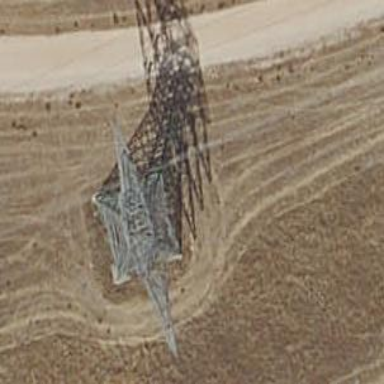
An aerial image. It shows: Lattice structure tower.